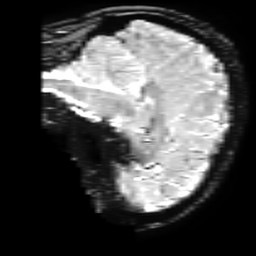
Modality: T2starw
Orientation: sagittal
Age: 37
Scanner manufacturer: ge
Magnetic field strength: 3 T
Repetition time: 0.65 s
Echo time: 0.02 s